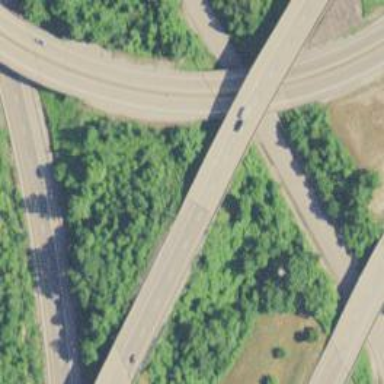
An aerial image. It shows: Bridge over motorway.